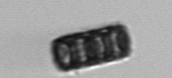
Label: Paralia_sulcata